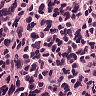
Metastatic tissue present: yes